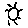
Label: sun